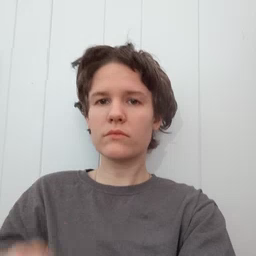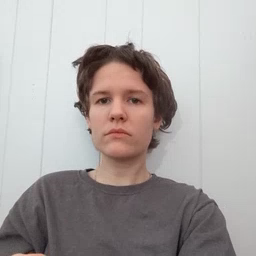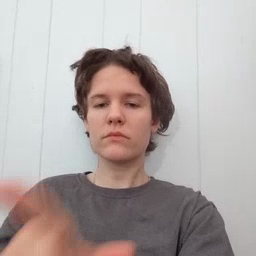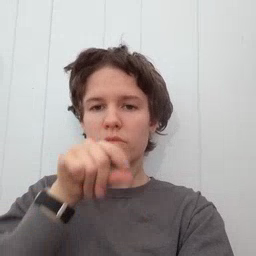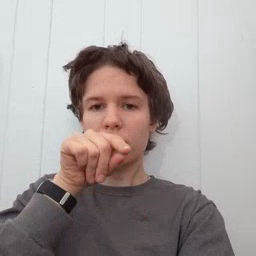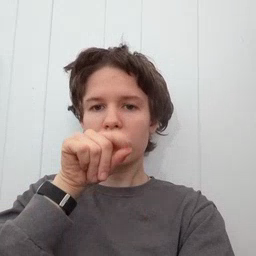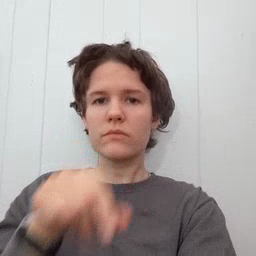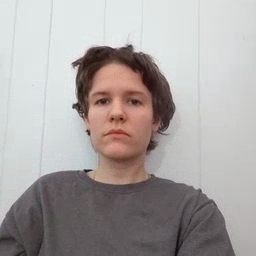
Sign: bird